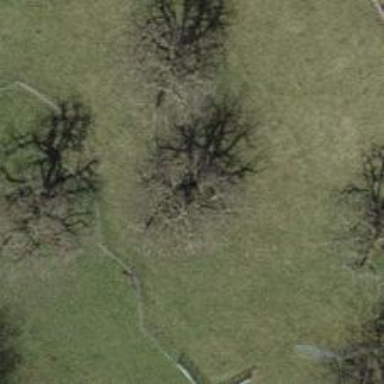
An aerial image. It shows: Beautiful tree in nature.